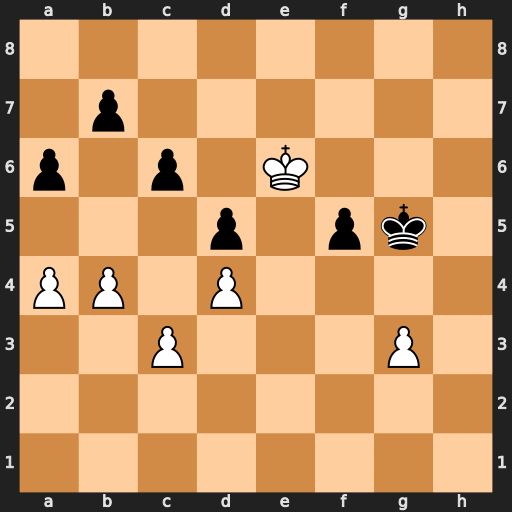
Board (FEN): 8/1p6/p1p1K3/3p1pk1/PP1P4/2P3P1/8/8
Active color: w
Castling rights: -
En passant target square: -
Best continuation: b5 axb5 axb5 cxb5 Kxd5 b4 cxb4